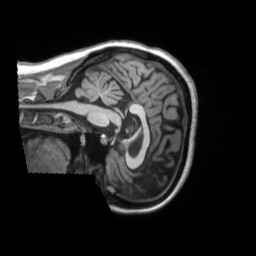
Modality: T1w
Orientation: sagittal
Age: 28
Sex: male
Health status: ill
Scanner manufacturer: siemens
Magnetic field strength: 3 T
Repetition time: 2.2 s
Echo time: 0.00157 s